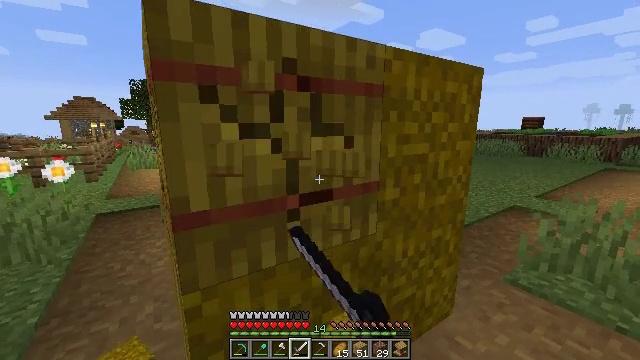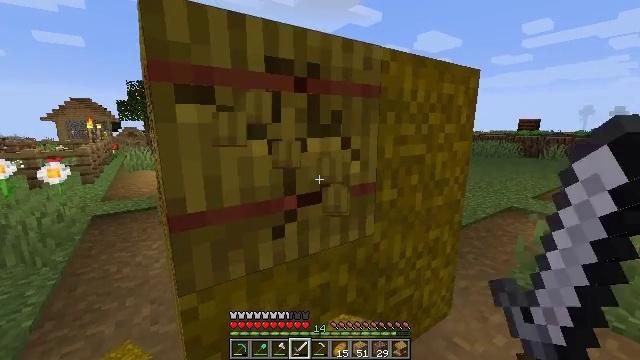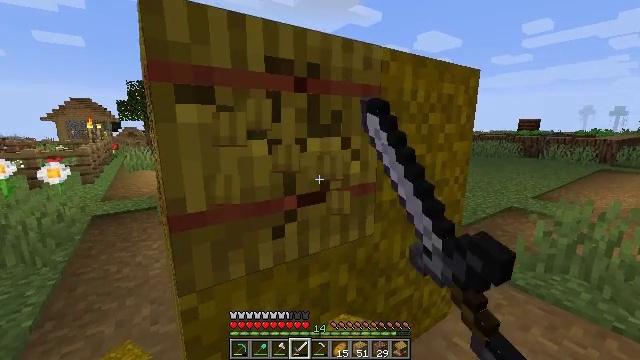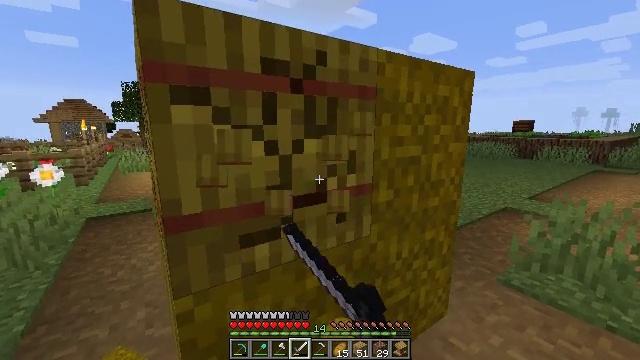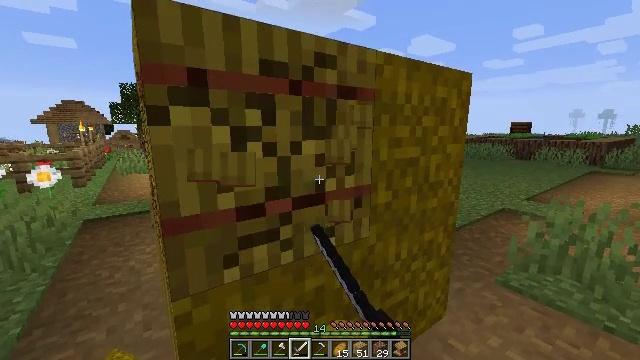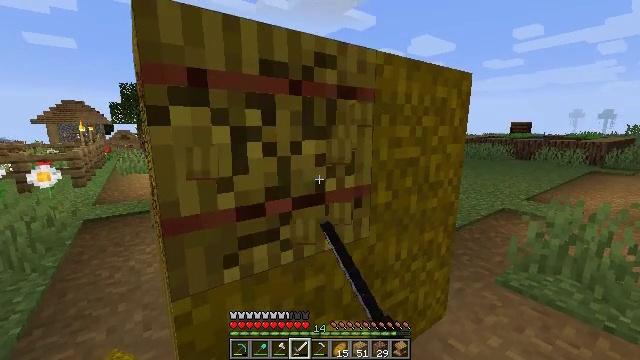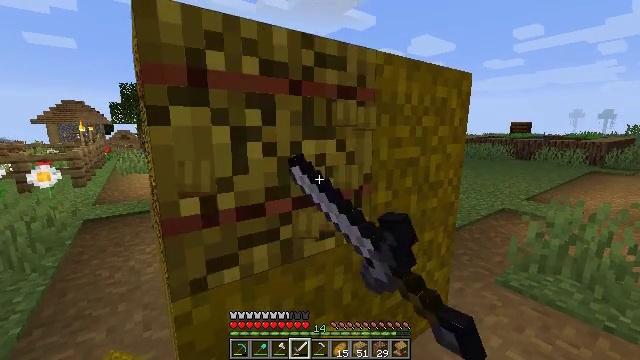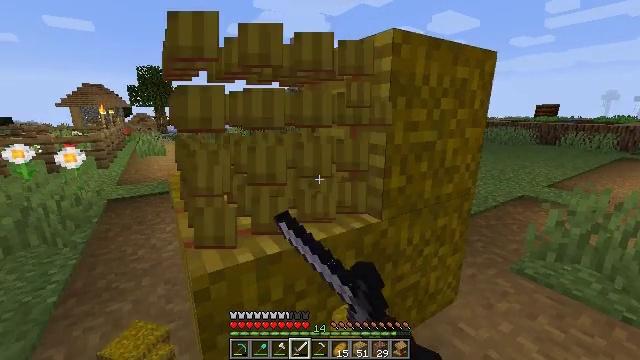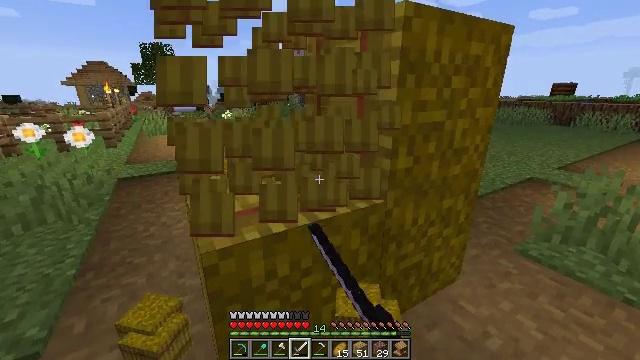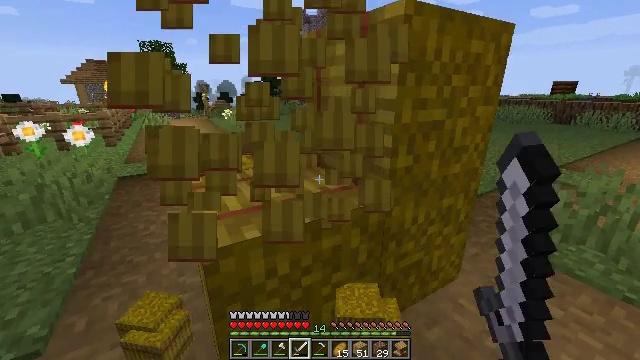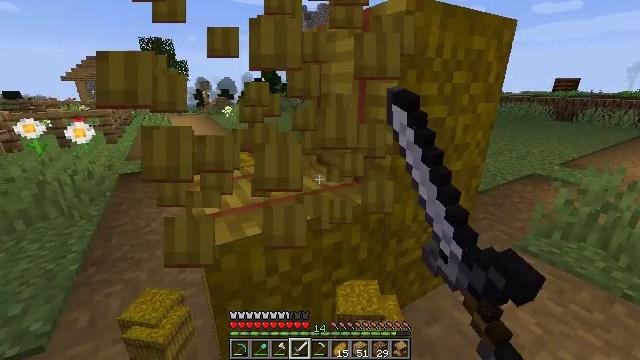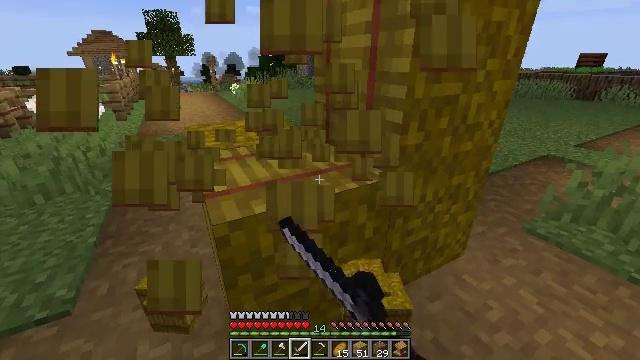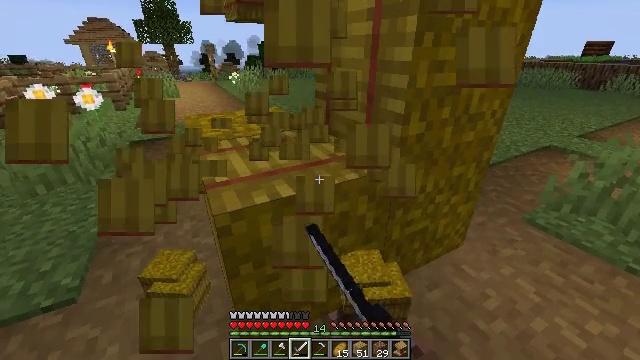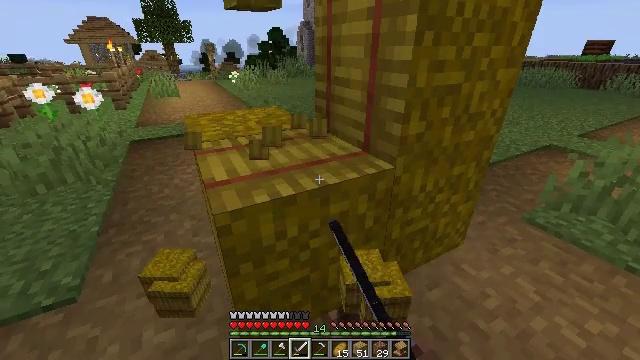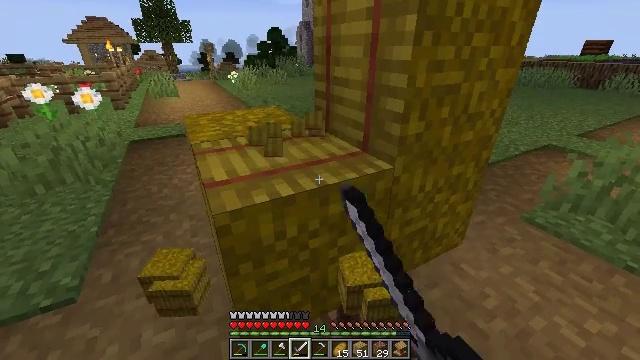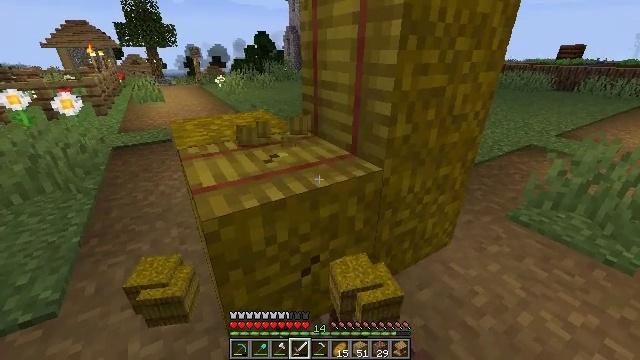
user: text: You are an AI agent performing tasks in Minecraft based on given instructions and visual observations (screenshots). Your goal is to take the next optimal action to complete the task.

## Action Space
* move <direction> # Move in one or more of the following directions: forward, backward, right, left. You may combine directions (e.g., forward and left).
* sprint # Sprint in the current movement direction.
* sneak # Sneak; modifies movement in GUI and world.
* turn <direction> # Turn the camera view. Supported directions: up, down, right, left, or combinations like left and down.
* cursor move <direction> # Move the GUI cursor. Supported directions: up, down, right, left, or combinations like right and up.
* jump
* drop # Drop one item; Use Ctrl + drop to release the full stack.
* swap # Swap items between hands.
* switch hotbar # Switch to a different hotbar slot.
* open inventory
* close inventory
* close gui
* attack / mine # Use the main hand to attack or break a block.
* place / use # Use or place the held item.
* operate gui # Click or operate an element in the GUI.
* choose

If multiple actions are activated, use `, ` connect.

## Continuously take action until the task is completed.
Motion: motion action
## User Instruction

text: Mine a hay block from the field.
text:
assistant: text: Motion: attack / mine
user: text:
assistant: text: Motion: attack / mine
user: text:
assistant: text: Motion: attack / mine
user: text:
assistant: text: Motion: attack / mine
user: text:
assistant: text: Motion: attack / mine
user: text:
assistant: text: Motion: attack / mine
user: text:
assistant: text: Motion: turn left and down, attack / mine
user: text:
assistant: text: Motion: turn left and down, attack / mine
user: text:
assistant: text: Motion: attack / mine
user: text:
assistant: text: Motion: attack / mine
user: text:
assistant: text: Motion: turn left and down, attack / mine
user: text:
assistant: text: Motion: turn down, attack / mine
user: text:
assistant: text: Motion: attack / mine
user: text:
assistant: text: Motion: attack / mine
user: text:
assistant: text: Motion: turn right, attack / mine
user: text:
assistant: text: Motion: attack / mine
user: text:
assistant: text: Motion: attack / mine
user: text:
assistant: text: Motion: attack / mine
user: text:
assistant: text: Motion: attack / mine
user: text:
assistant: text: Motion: attack / mine
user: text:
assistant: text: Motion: attack / mine
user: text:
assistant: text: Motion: attack / mine
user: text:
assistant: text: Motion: attack / mine
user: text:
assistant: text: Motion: attack / mine
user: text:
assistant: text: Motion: attack / mine
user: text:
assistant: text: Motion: attack / mine
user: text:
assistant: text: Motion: attack / mine
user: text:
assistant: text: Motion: attack / mine
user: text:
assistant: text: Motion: attack / mine
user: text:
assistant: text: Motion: attack / mine